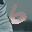
Label: 6